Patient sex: F
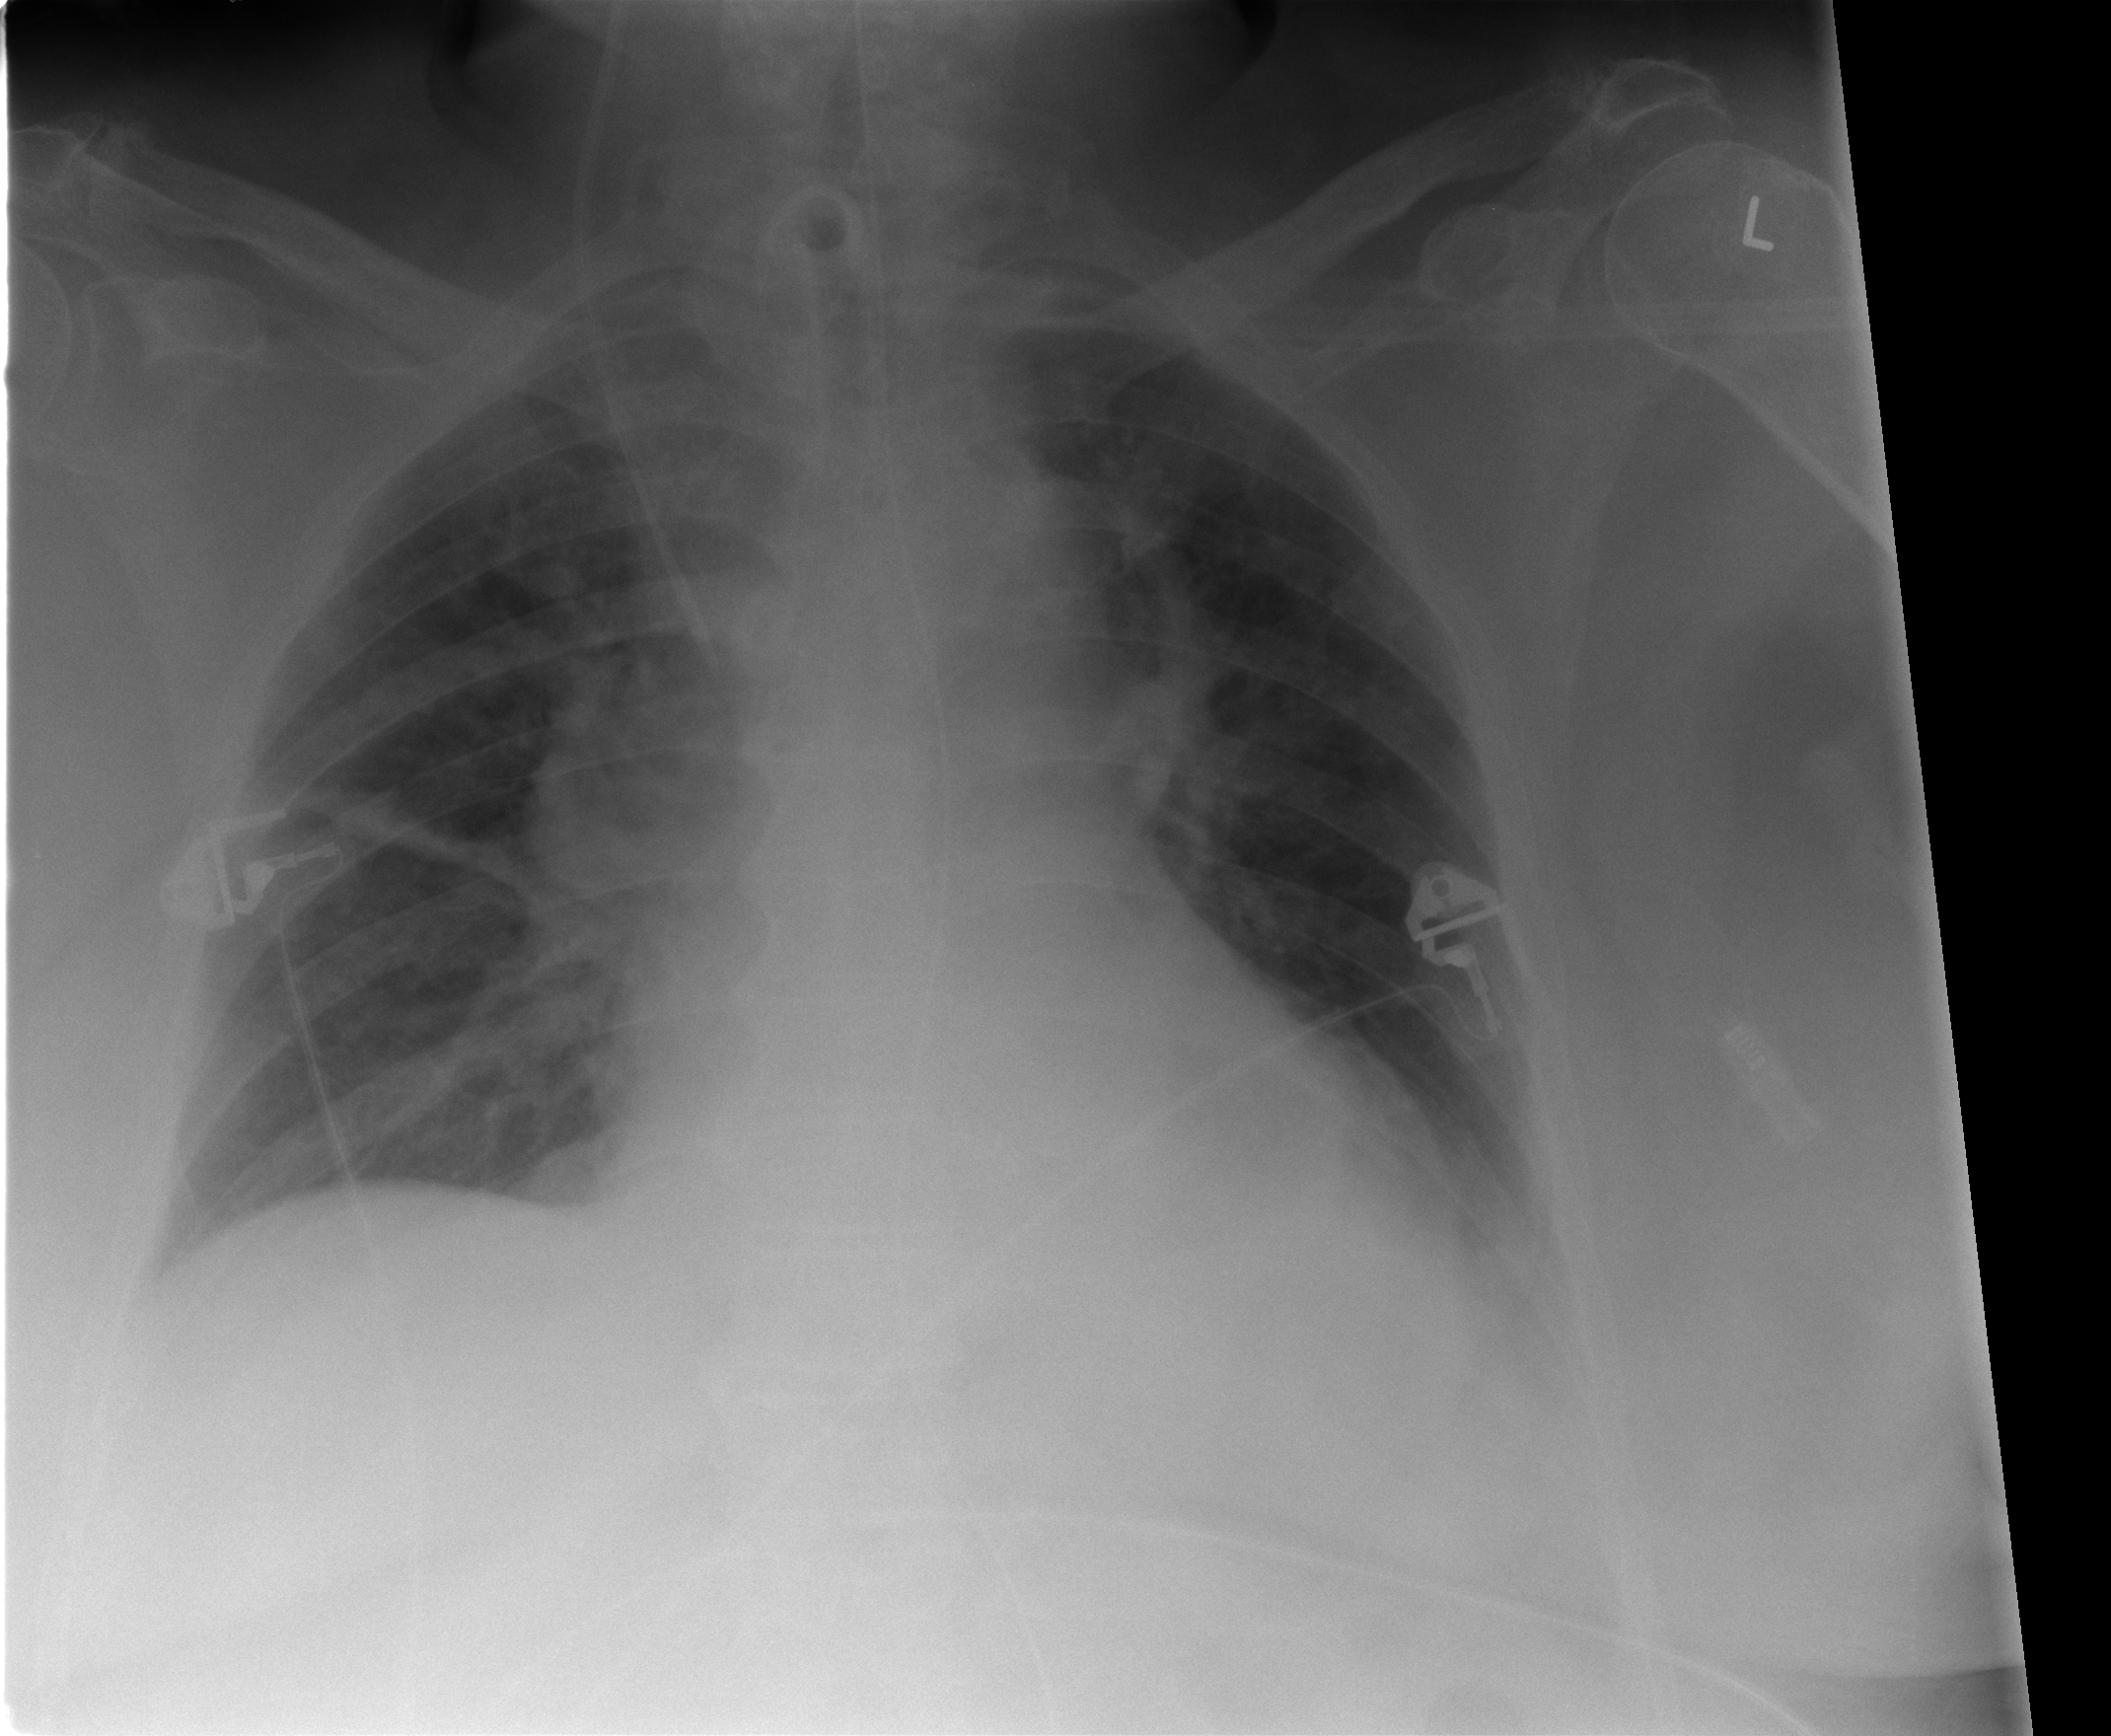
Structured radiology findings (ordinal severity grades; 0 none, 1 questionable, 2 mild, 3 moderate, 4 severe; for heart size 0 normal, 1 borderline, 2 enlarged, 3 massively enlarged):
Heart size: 2
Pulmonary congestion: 3
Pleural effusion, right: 2
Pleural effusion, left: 2
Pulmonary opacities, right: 2
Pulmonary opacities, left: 1
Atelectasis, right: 2
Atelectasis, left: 1